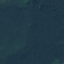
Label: Forest